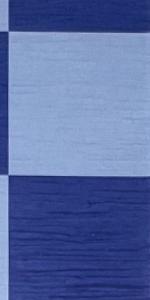
Label: Empty